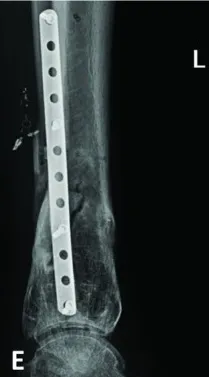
Lateral.
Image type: radiology (x_ray)